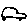
Label: car